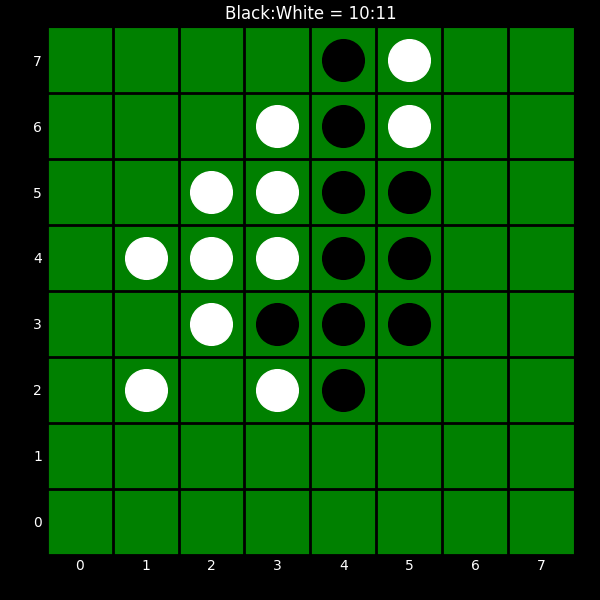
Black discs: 10
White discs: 11